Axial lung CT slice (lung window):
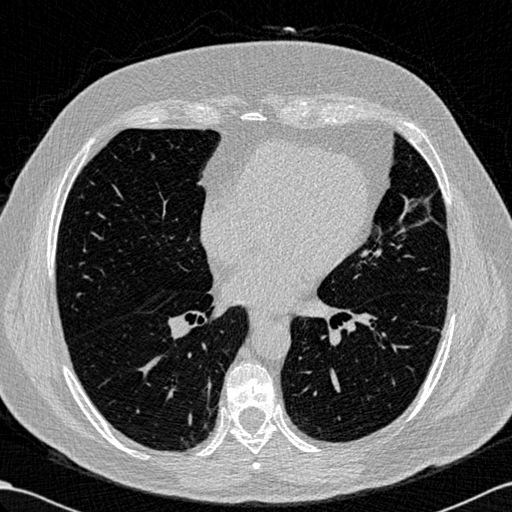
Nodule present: no